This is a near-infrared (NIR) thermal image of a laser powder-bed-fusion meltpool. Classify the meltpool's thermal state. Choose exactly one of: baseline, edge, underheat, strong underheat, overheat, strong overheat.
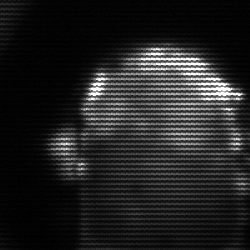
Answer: baseline